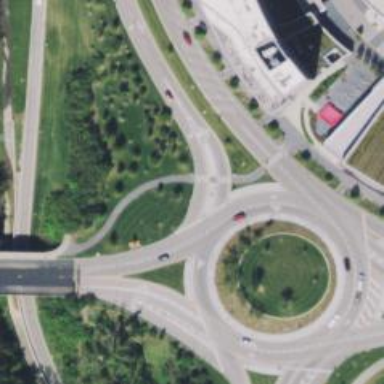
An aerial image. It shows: Roundabout on primary highway.